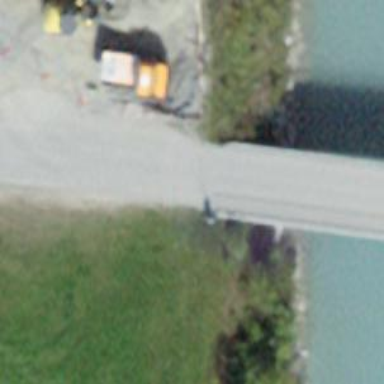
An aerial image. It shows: Bridge over unclassified asphalt road used for classic and skating piste grooming.